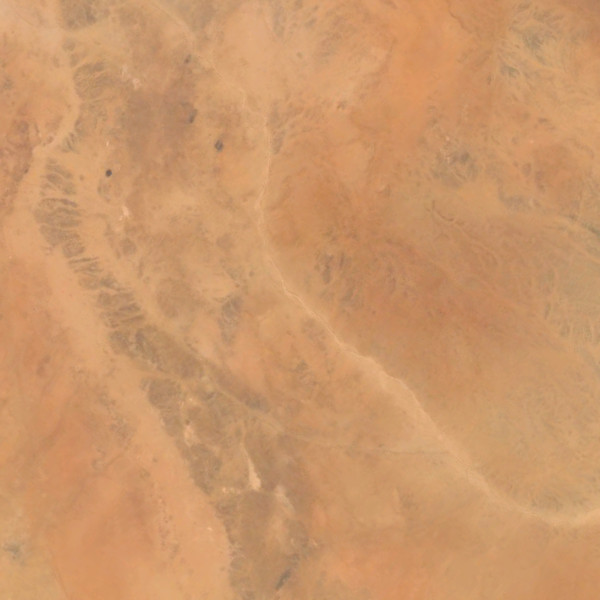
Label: Desert